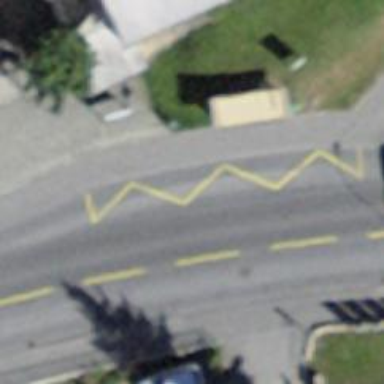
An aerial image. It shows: Bus stop with shelter. It is platform for public transport.